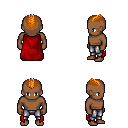
a pixel art fantasy rpg character, male body template, human, dark skin, red cape, metal pants, dark blonde short mohawk hairstyle, four views (front, back, left, right), 2x2 character sprite sheet, small pixel art, hard edges, no anti-aliasing